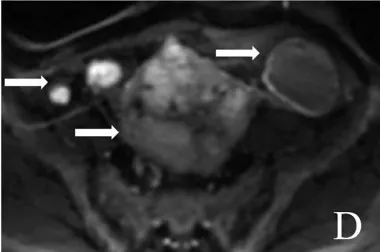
A 46-year-old patient with diffuse uterine leiomyomatosis (DUL) with peritoneal disseminated leiomyoma (DPL). (A-D) A large mass was observed in the anterior wall of the uterus. In addition, multiple masses were also observed in the posterior wall of the uterus and the abdominal and pelvic cavities beside the peritoneum (arrow). The masses above the myometrium and beside the peritoneum showed low signal intensity on sagittal T2WI, mild signal intensity on sagittal T1WI, and greater signal intensity on DWI. T2WI, T2-weighted imaging; T1WI, T1-weighted imaging; DWI, diffusion-weighted imaging.
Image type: radiology (mri)